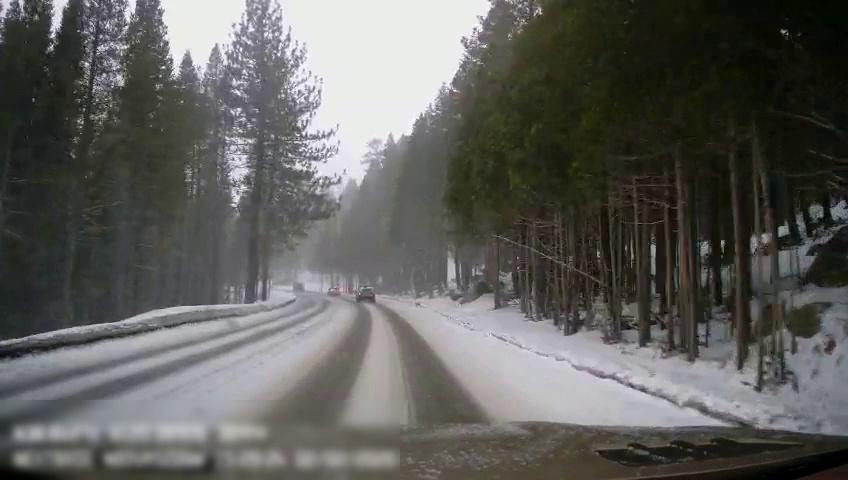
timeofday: Day
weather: Snowy
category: Drivable Space
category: Vehicles | SUV
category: Vehicles | Car
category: Vehicles | SUV